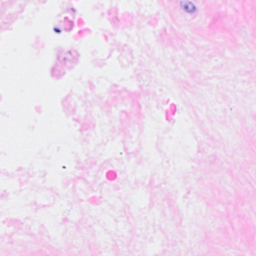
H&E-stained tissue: Breast